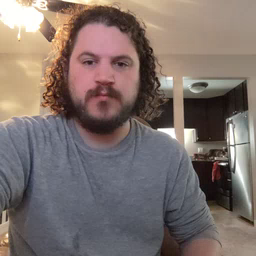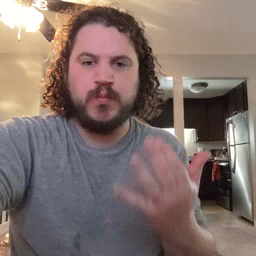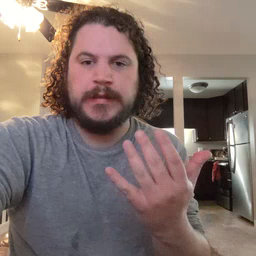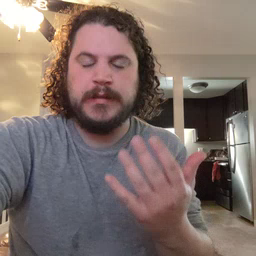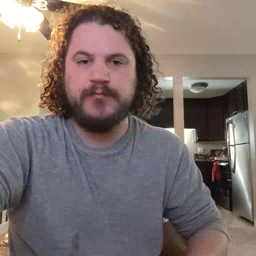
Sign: wait